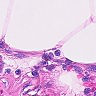
Metastatic tissue present: no